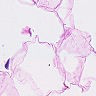
Metastatic tissue present: no